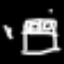
Label: bed